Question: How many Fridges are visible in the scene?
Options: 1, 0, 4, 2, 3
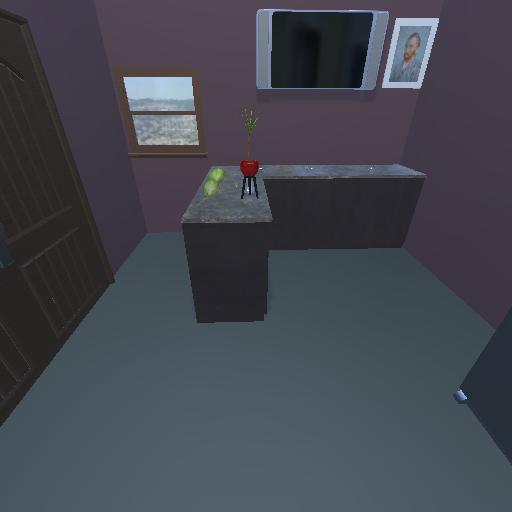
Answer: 1